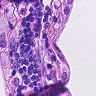
Metastatic tissue present: no